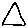
Label: triangle